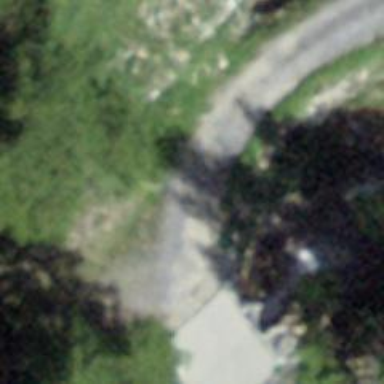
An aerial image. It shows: Well-maintained track road with grade 1 tracktype.